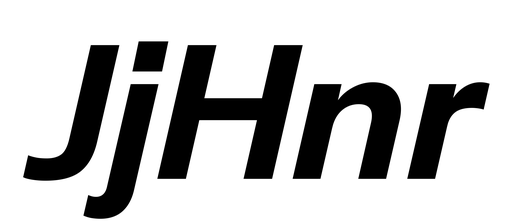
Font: InstrumentSans-Italic_Bold_Italic